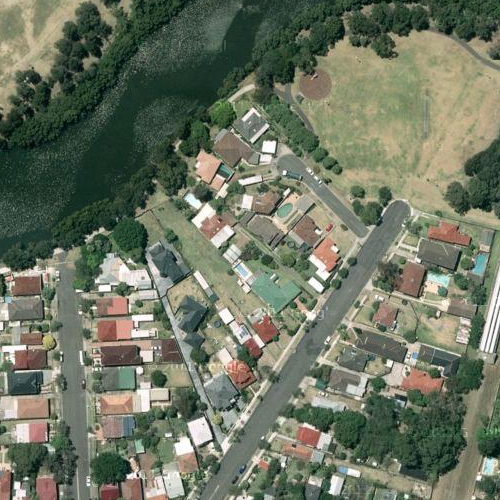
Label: sydney